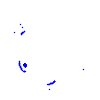
Particle: proton